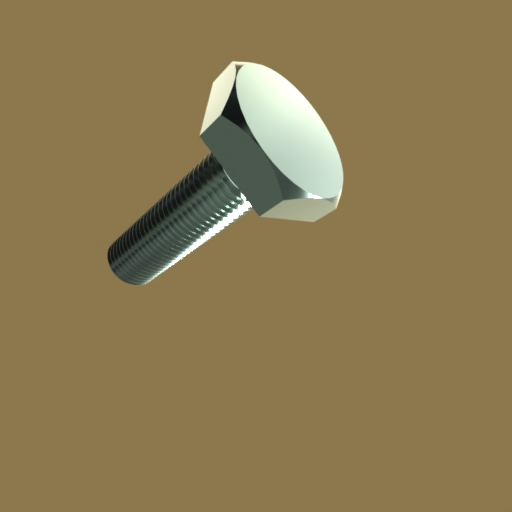
Label: bolt